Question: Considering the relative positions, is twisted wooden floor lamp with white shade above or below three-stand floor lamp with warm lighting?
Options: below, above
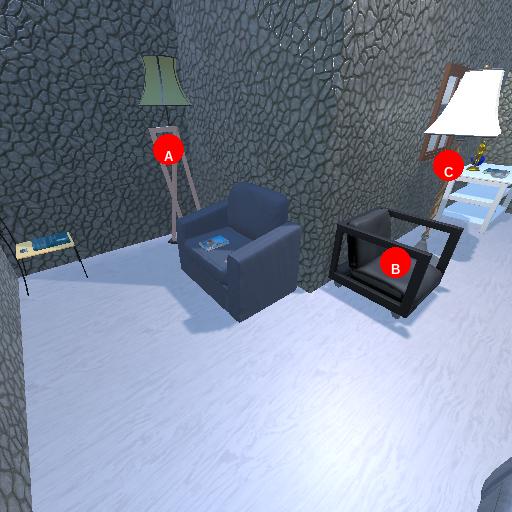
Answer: below